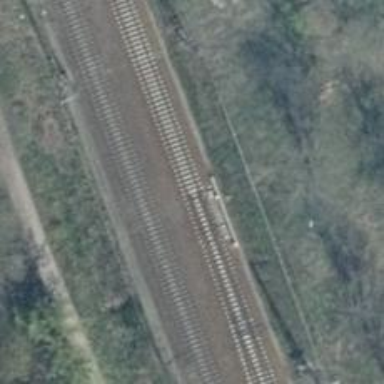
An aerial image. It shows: Railway switch.